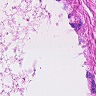
Metastatic tissue present: no